Interaction volume radius: 10 \u00c5
Interaction volume height: 20 \u00c5
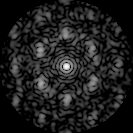
Disorder parameter: 0.6664